Question:
I'm trying to achieve bootstrap three columns divs, , where:
- div 1: width is corresponding to its content pushed to the left- div 2: is as wide as possible- div 3: width is corresponding to its content pushed to the right
I can't get this to work without losing the horizontal alignment. Any ideas?
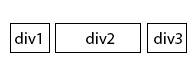
Answer: Without the full layout it is difficult to answer fully but try this as a starting point
'''
<div>
<div class="col-xs-1 pull-left" style="background-color:red">Left</div>
<div class="col-xs-10" style="background-color:green">Middle</div>
<div class="col-xs-1 pull-right" style="background-color:blue">Right</div>
</div>
'''
Ignore the style elements in final code. That's just there to make it visible.
The point being the pull-left and pull-right in the outer columns cobined with the middle item making up the 12 columns.
Hope that helps.
Dave